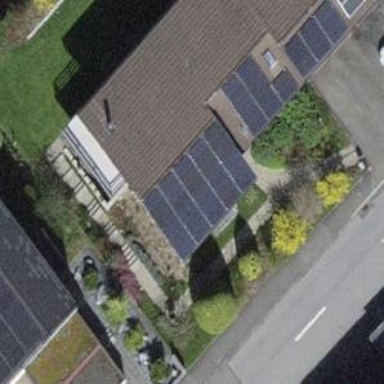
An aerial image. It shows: Solar power generator with photovoltaic panels.